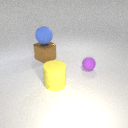
small purple rubber sphere behind large yellow rubber cylinder